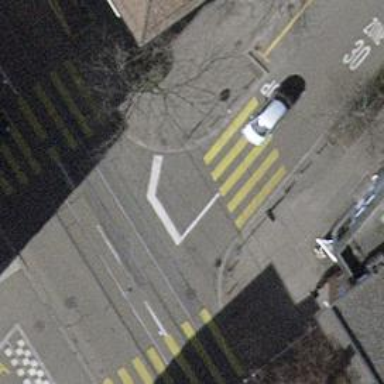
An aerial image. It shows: Tram level crossing on the railway.